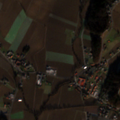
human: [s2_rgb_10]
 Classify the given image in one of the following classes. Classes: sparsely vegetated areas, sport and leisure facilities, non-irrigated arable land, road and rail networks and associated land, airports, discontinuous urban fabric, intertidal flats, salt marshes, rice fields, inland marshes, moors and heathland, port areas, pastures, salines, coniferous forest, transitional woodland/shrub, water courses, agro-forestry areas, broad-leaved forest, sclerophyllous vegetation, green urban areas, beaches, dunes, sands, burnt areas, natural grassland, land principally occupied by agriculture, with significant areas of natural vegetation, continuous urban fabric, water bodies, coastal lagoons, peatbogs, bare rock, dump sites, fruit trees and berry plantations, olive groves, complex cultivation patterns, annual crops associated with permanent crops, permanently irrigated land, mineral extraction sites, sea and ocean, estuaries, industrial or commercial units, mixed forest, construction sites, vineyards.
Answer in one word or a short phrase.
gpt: non-irrigated arable land, complex cultivation patterns, broad-leaved forest